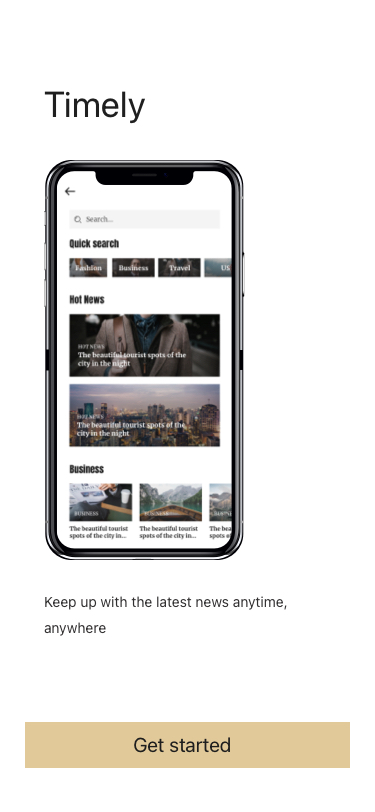
Text in this UI design:
Timely
Keep up with the latest news anytime,
anywhere
Get started